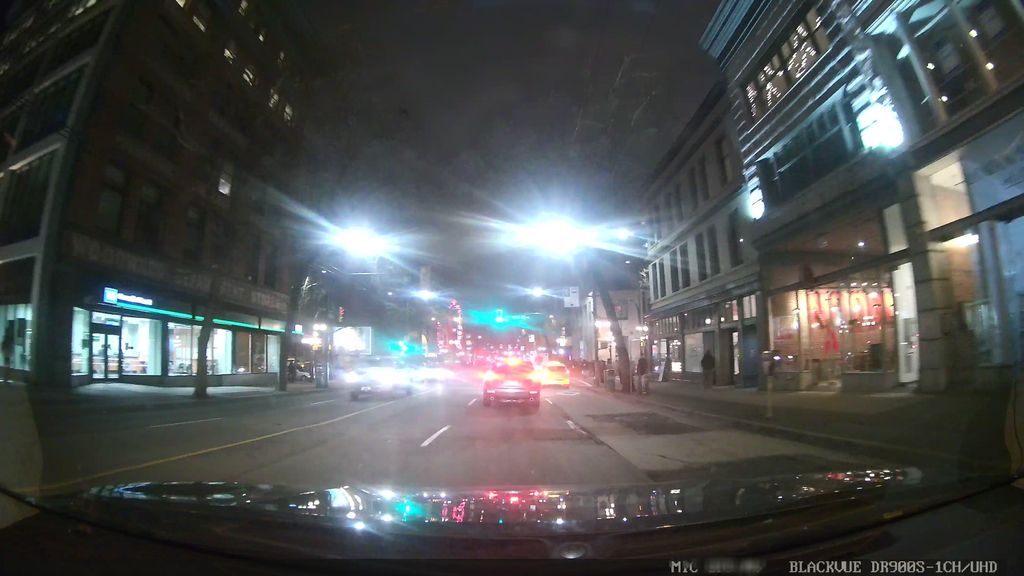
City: vancouver